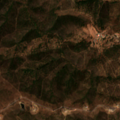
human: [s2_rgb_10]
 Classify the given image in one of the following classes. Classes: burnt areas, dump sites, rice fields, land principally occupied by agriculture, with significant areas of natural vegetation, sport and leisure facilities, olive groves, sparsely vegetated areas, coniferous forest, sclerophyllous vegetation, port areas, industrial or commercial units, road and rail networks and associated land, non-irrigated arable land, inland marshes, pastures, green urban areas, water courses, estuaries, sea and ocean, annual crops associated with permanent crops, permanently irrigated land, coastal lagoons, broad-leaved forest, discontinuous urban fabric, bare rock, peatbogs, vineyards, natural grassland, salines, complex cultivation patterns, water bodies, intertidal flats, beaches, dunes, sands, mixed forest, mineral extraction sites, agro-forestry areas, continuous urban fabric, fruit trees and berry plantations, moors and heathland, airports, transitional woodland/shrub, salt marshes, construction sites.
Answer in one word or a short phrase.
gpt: broad-leaved forest, transitional woodland/shrub